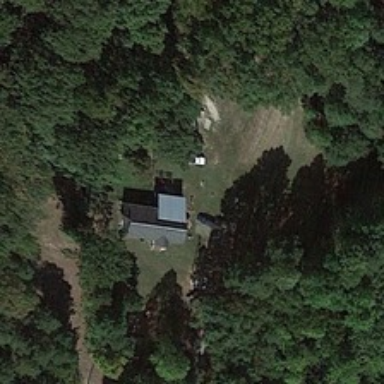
A building is surrounded by many green trees .